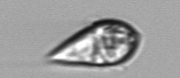
Label: Gyrodinium